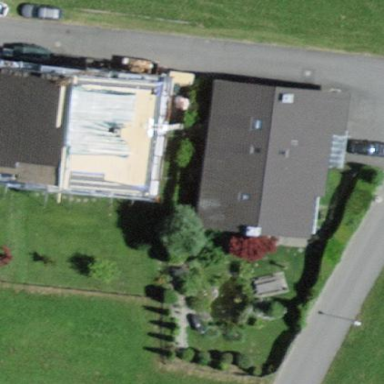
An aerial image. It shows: Residential building with gabled roof.